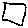
Label: square